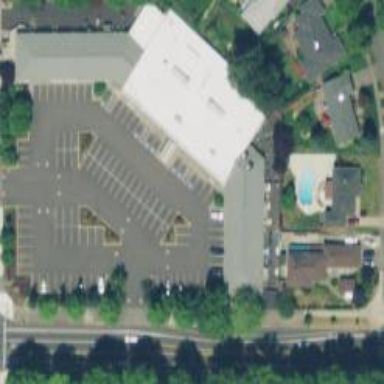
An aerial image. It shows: Parking space is available.